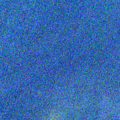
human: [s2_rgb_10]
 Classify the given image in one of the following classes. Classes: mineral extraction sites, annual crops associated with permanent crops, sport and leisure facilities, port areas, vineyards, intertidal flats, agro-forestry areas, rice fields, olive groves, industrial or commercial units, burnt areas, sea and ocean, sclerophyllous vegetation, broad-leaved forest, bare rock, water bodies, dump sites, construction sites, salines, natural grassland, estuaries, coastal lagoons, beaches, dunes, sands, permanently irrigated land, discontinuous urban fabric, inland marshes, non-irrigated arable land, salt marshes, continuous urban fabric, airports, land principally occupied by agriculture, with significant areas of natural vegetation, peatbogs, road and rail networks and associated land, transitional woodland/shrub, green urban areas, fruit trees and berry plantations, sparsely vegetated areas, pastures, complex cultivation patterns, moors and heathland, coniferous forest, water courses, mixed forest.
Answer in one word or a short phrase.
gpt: sea and ocean